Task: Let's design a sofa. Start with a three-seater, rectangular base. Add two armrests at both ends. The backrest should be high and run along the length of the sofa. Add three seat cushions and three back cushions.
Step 410:
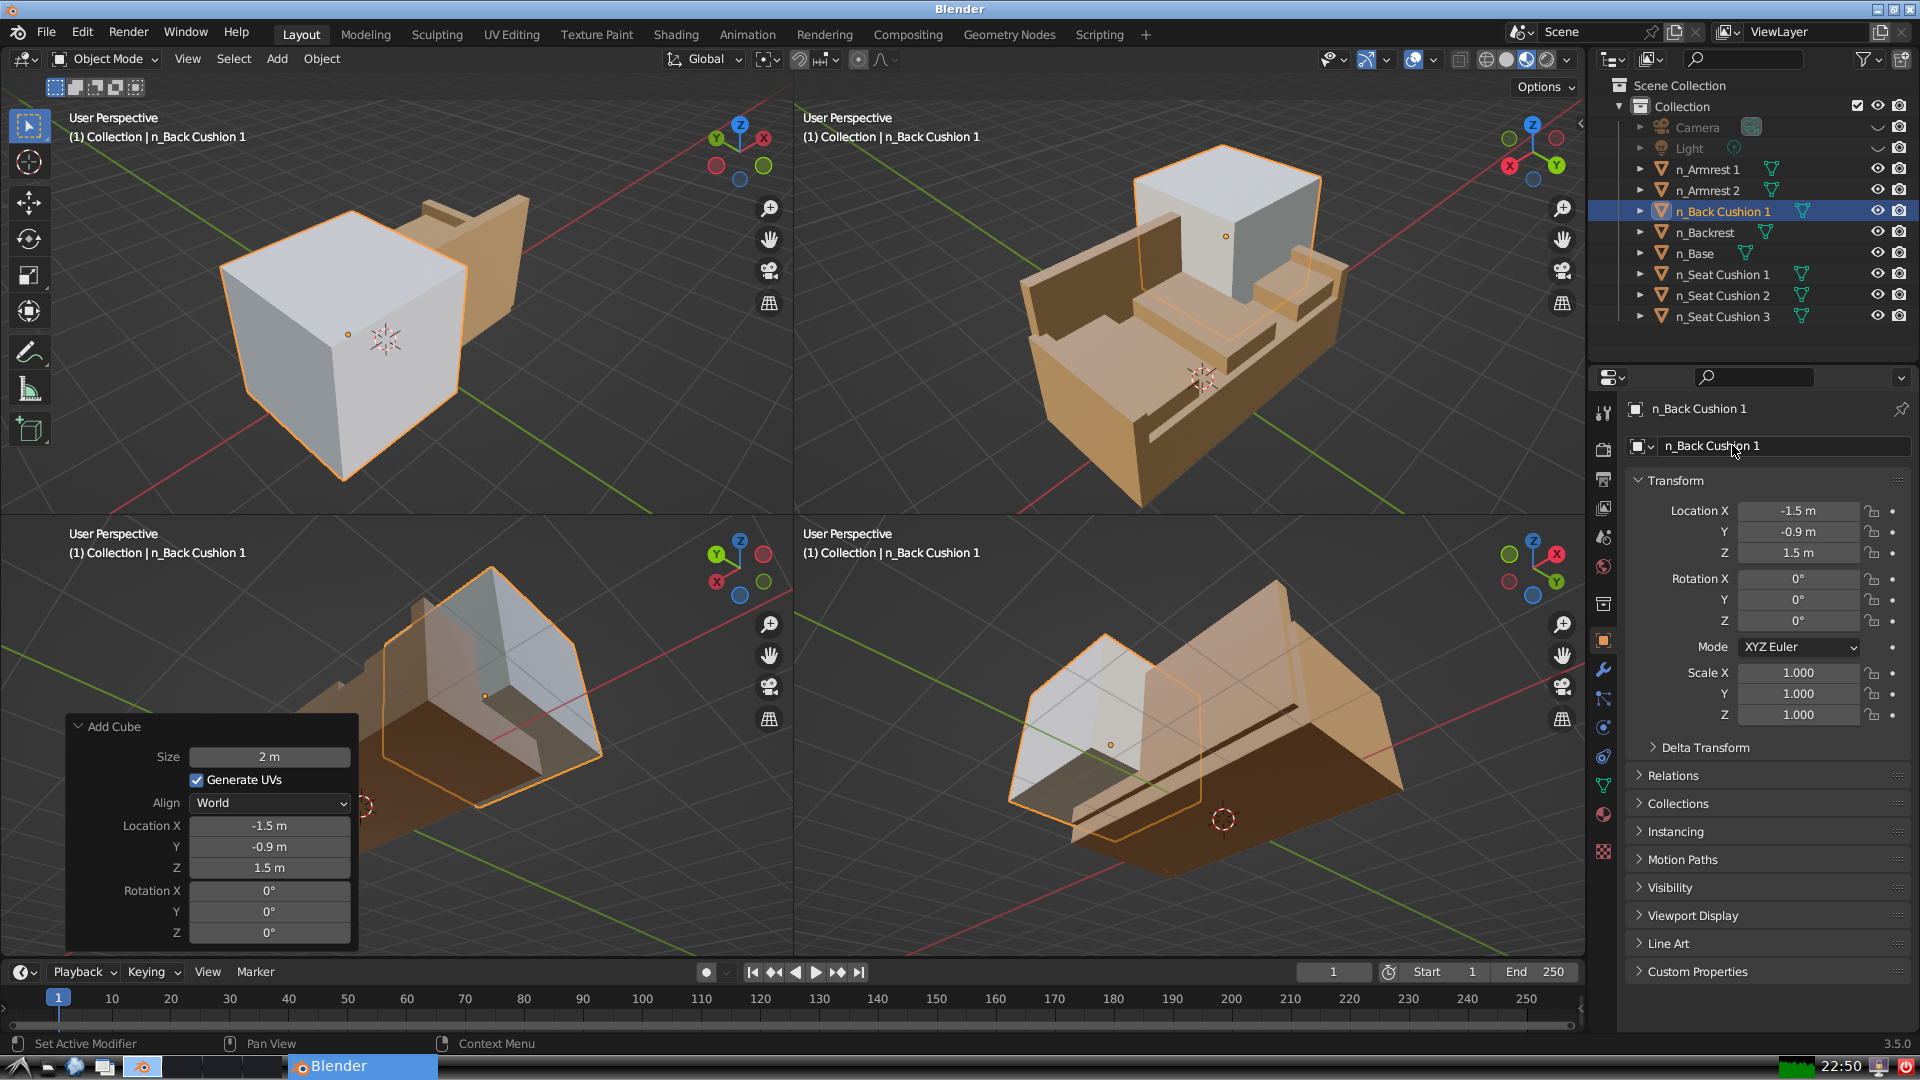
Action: {"mouse_move": [1797, 672]}